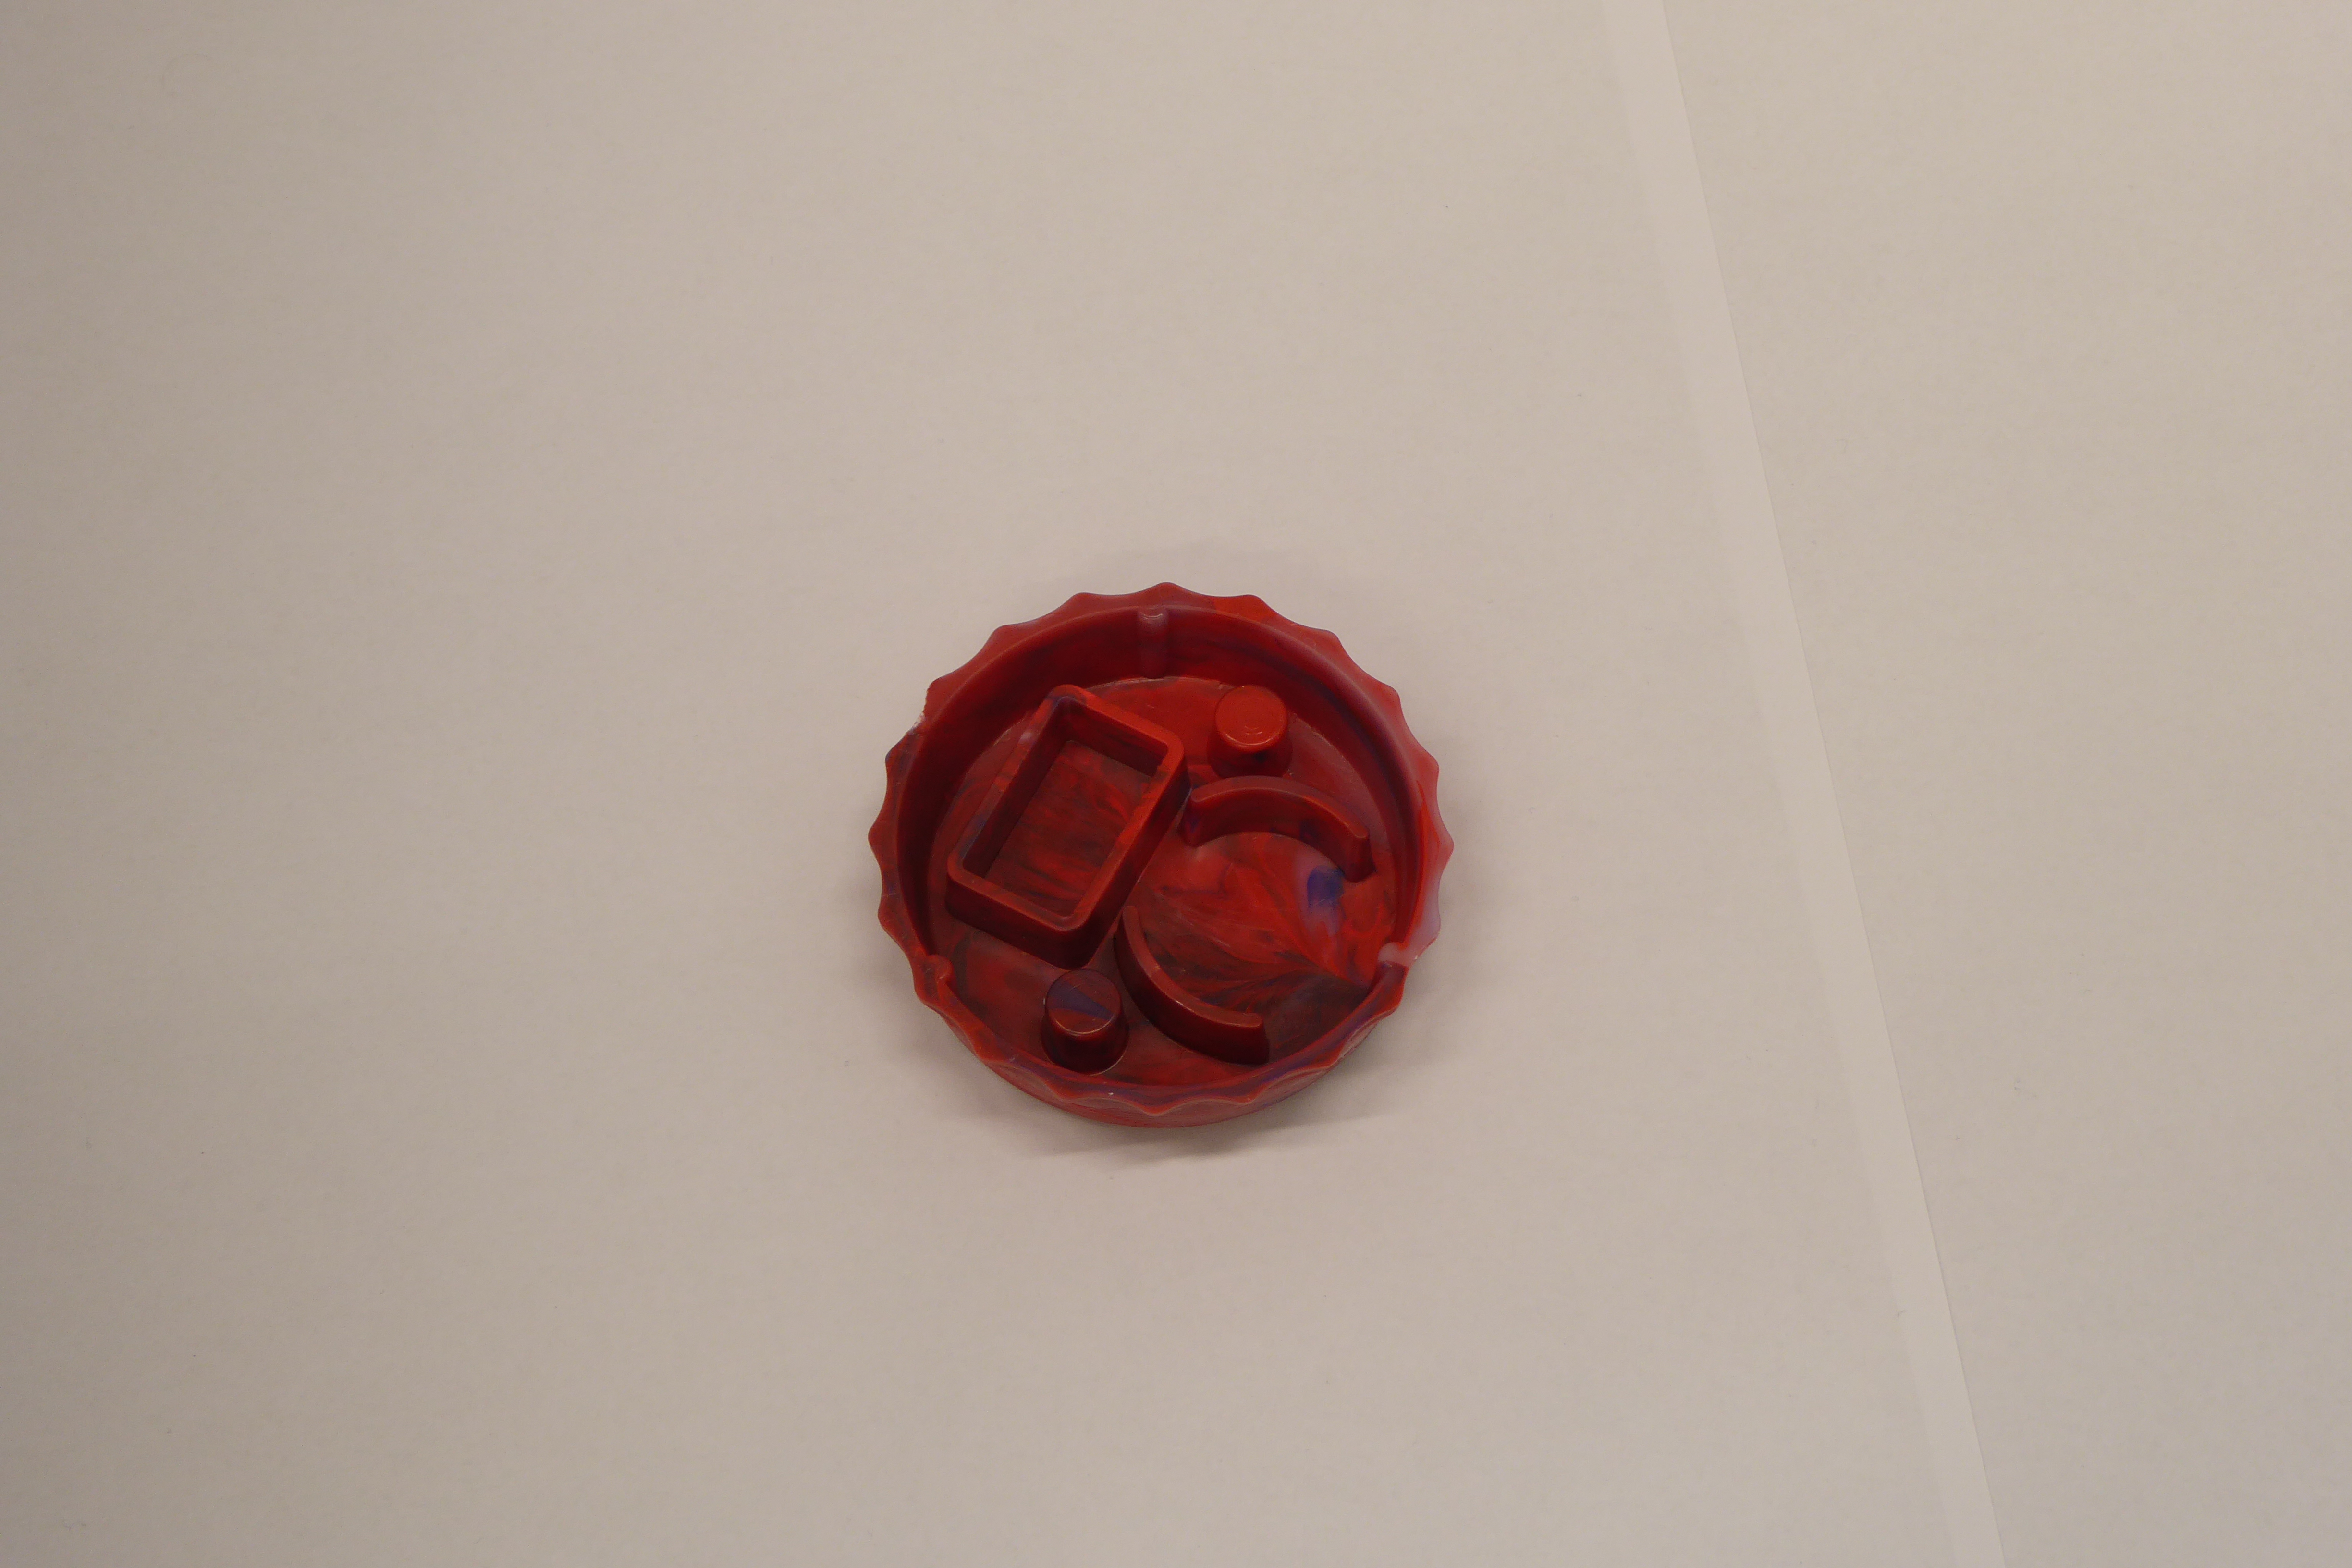
Label: Bottle Opener - Cover